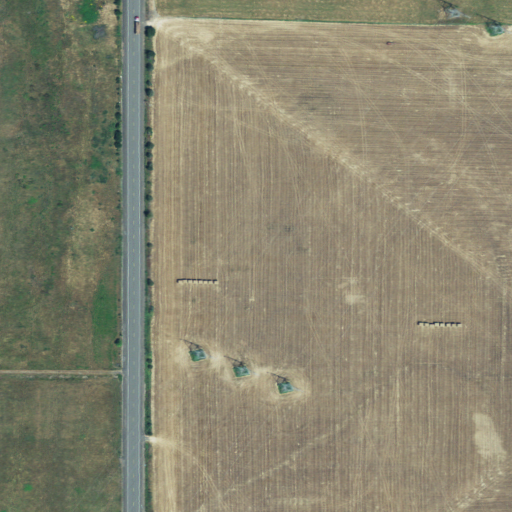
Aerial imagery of gap in Oregon named Richardson Gap containing pasture, low intensity development, open development, and medium intensity development